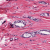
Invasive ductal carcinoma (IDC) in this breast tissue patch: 1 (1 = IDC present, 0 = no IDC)